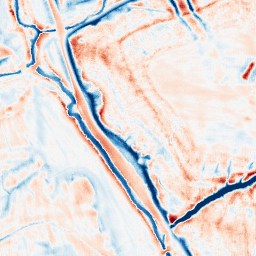
Category: edge_preserving
Decomposition family: bilateral
Decomposition parameters: d: 21
sigma_color: 25
sigma_space: 50
Upsampling method: fft_zeropad
Upsampling parameters: scale: 8
Upsampling scale: 8